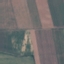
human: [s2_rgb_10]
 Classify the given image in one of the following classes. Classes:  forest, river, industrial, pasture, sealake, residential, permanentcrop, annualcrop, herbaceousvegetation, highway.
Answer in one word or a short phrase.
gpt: AnnualCrop